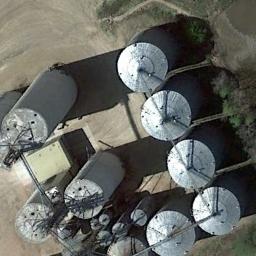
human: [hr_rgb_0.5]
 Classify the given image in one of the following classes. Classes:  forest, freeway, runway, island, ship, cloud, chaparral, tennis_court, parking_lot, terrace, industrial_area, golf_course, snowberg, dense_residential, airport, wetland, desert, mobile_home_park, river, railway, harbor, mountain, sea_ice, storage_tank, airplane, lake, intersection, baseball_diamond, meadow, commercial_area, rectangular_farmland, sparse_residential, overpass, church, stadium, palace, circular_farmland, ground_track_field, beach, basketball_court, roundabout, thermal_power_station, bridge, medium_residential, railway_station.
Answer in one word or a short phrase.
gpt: storage_tank